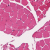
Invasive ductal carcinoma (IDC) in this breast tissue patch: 0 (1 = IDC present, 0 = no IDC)